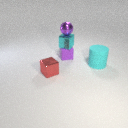
small red metal cube in front of large cyan rubber cylinder